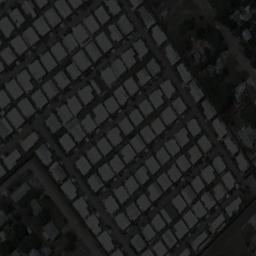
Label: mobile_home_park